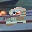
Label: 2